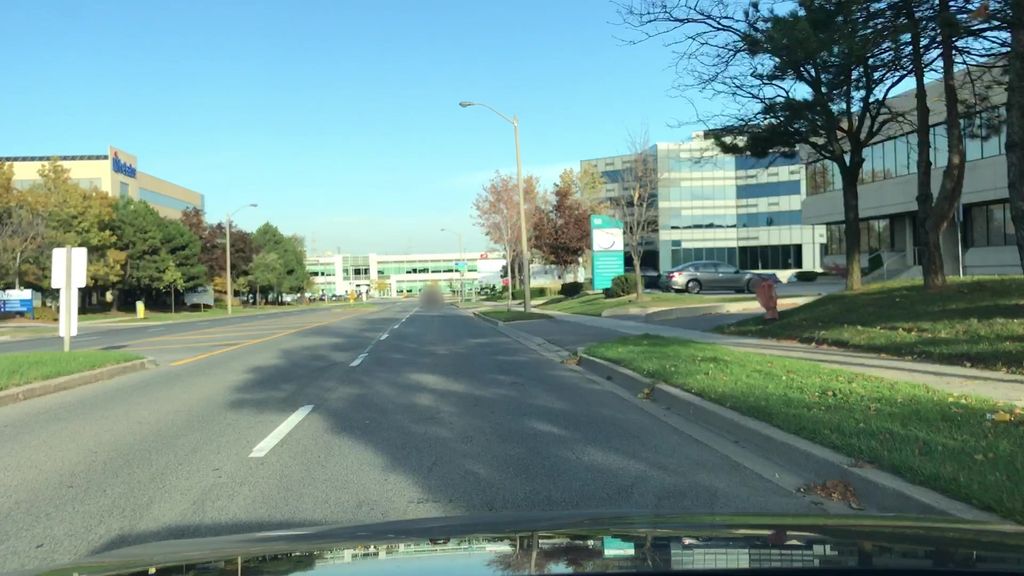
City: toronto